Question: guys. I'm developing a jQuery plugin that wraps an element inside a container. So, this line:
'''
$azureRectangle.container(); //azureRectangle is only an empty div
'''
Produces this:

The container is composed with many new divs. Well, here is my doubt: How should I name or identify those created divs? Should I use a data attribute or an invented id or name?
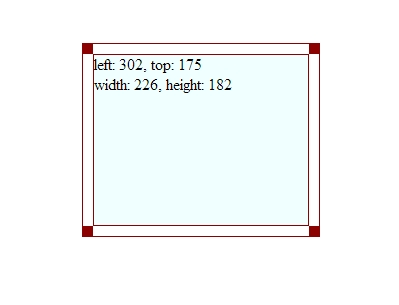
Answer: Well, there are several policies for that. You certainly can use either 'data' or 'rev' attributes, but then you might have difficulties when trying to select a specific container element.
Usually, though, wrapper (and replacer) plugins work with elements with 'id' attribute set, so they can generate a corresponding 'id' for the elements they create. For example:
'''
$.fn.somePlugin = function(someId) {
var somePluginId = 'some-plugin-' + someId;
...
}
'''
This allows both grapping all items (with ''[id^="some-plugin-"]'' selector) and each specific one (having an 'id' of element which was involved in its creation).
The same policy, of course, can be applied when more then one new element should be created; you just have to use several specific prefixes for these.